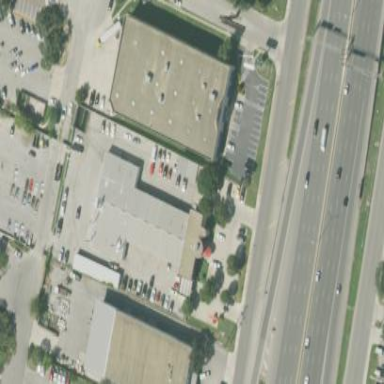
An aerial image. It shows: Building used as car repair shop.